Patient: sex M, age 37
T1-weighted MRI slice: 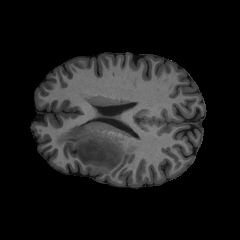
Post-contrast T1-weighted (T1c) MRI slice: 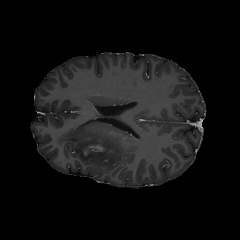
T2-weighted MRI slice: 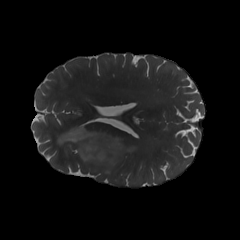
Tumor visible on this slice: yes
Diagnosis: Astrocytoma, IDH-mutant
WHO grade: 4